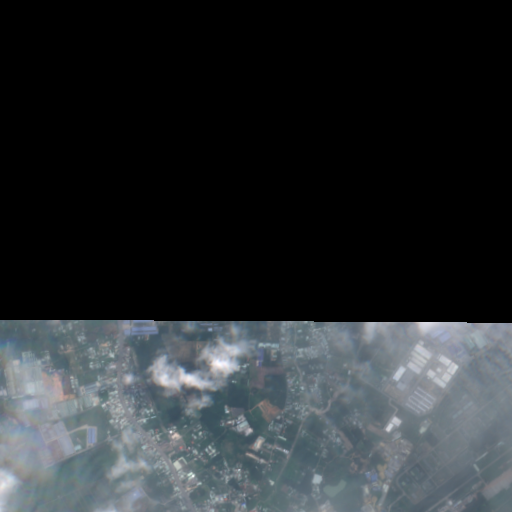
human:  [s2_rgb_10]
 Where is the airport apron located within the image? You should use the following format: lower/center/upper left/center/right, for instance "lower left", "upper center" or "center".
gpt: The airport apron is located in the lower right of the image.
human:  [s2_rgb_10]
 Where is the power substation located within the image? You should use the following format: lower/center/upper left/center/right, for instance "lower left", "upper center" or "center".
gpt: The power substation is located in the center left of the image.
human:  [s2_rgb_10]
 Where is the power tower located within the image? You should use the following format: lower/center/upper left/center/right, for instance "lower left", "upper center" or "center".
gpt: The power tower is located in the left of the image.
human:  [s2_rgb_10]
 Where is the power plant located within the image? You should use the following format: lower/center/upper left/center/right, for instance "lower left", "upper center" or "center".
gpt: There is no power plant in the image.